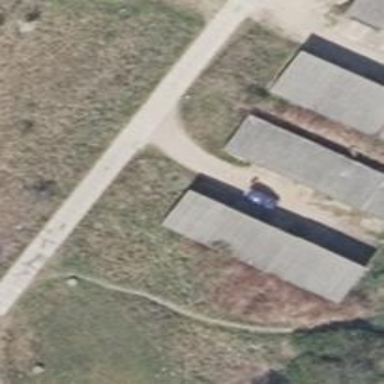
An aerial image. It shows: Group of garages.